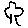
Label: tree